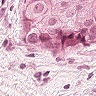
Metastatic tissue present: yes